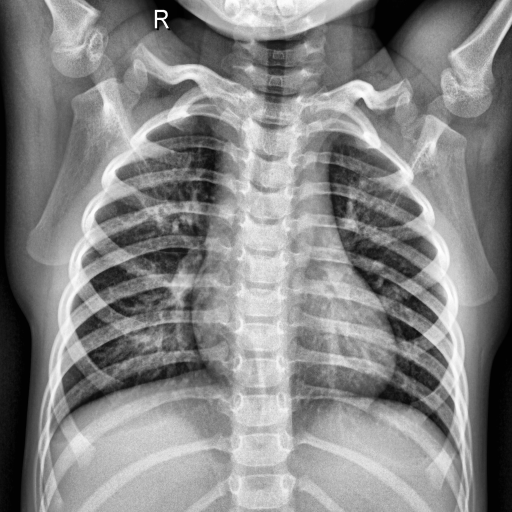
Finding: NORMAL